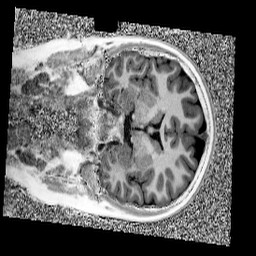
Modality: UNIT1
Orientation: coronal
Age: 10
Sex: female
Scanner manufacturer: siemens
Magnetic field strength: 3 T
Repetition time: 4 s
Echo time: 0.00299 s